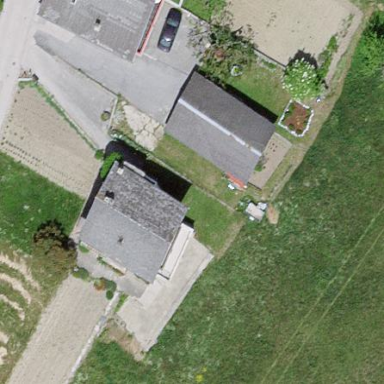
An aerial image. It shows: Simple house.